Question: '''
DOLMin<-as.Date("2012-1-1")
DOLMax<-as.Date("2012-12-31")
title<-paste("Claims:",format.Date(DOLMin,"%b %Y"),"<= DOL <=",format.Date(DOLMax,"%b %Y"))
plot(1:2,main=title)
'''
The above code creates this meaningless plot

My problem is that I cannot build a pdf of this plot because of the way I'm generating my less than or equal to symbols.
How do I recreate the same title using plotmath? Doing so will solve my pdf error issue which I describe <URL>
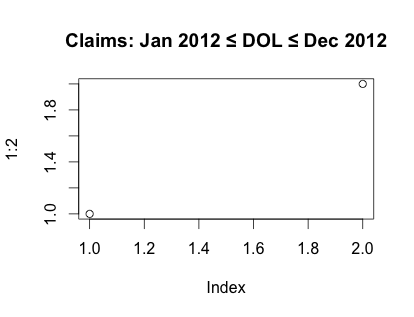
Answer: This a little tricky:
'''
a <- paste("Claims:",format.Date(DOLMin,"%b %Y"))
b <- format.Date(DOLMax,"%b %Y")
plot(1:2,main=bquote({.(a) <= DOL} <= .(b)))
'''
I actually was not able to do this when I read your question. I figured it out by Googling and using the results from <URL> one.